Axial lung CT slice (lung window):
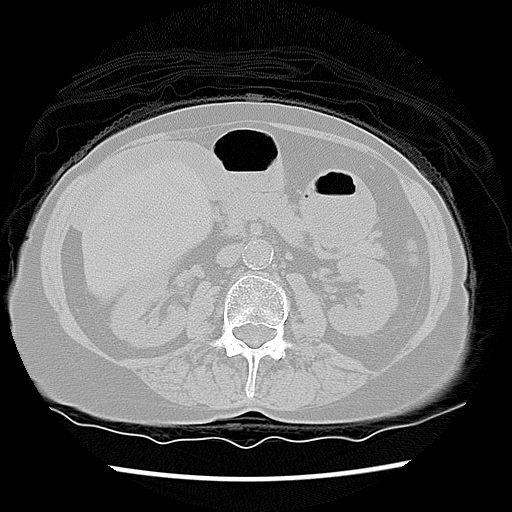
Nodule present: no